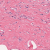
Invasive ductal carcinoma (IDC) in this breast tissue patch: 0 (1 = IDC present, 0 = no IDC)